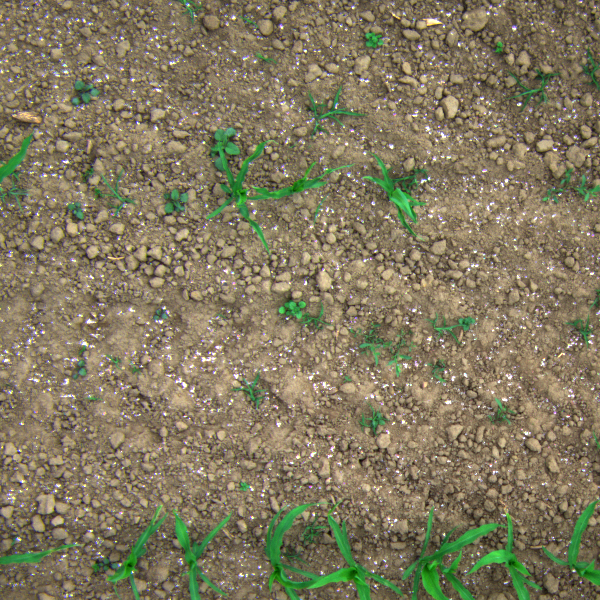
Acquisition date: 2023-06-06
Tile: 0267
Annotated plant instances:
label: weed_other
label: barnyard_grass
label: barnyard_grass
label: weed_other
label: weed_other
label: amaranth
label: weed_other
label: amaranth
label: barnyard_grass
label: barnyard_grass
label: weed_other
label: weed_other
label: weed_other
label: amaranth
label: barnyard_grass
label: barnyard_grass
label: amaranth
label: barnyard_grass
label: weed_other
label: amaranth
label: amaranth
label: weed_other
label: weed_other
label: weed_other
label: weed_other
label: amaranth
label: amaranth
label: weed_other
label: weed_other
label: amaranth
label: barnyard_grass
label: amaranth
label: amaranth
label: barnyard_grass
label: barnyard_grass
label: barnyard_grass
label: barnyard_grass
label: barnyard_grass
label: amaranth
label: barnyard_grass
label: barnyard_grass
label: barnyard_grass
label: barnyard_grass
label: barnyard_grass
label: maize
label: maize
label: maize
label: maize
label: maize
label: maize
label: maize
label: maize
label: weed_other
label: maize
label: maize
label: maize
label: maize
label: weed_other
label: weed_other
label: weed_other